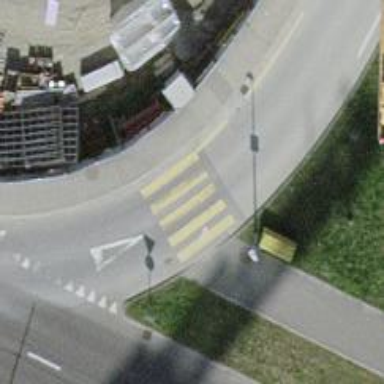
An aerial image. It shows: Uncontrolled zebra crossing on the road.